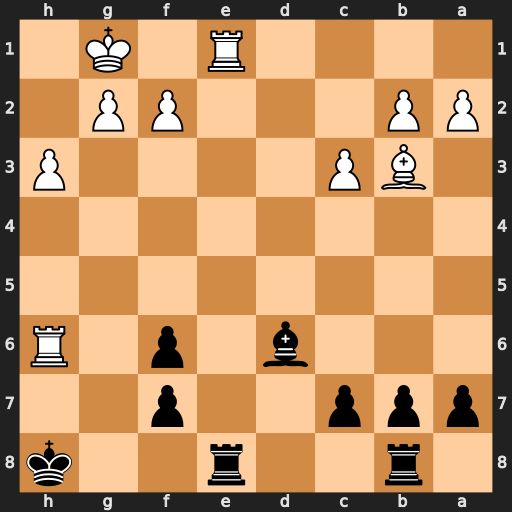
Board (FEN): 1r2r2k/ppp2p2/3b1p1R/8/8/1BP4P/PP3PP1/4R1K1
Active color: b
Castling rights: -
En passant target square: -
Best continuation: Kg7 Rxe8 Rxe8 Kf1 Kxh6